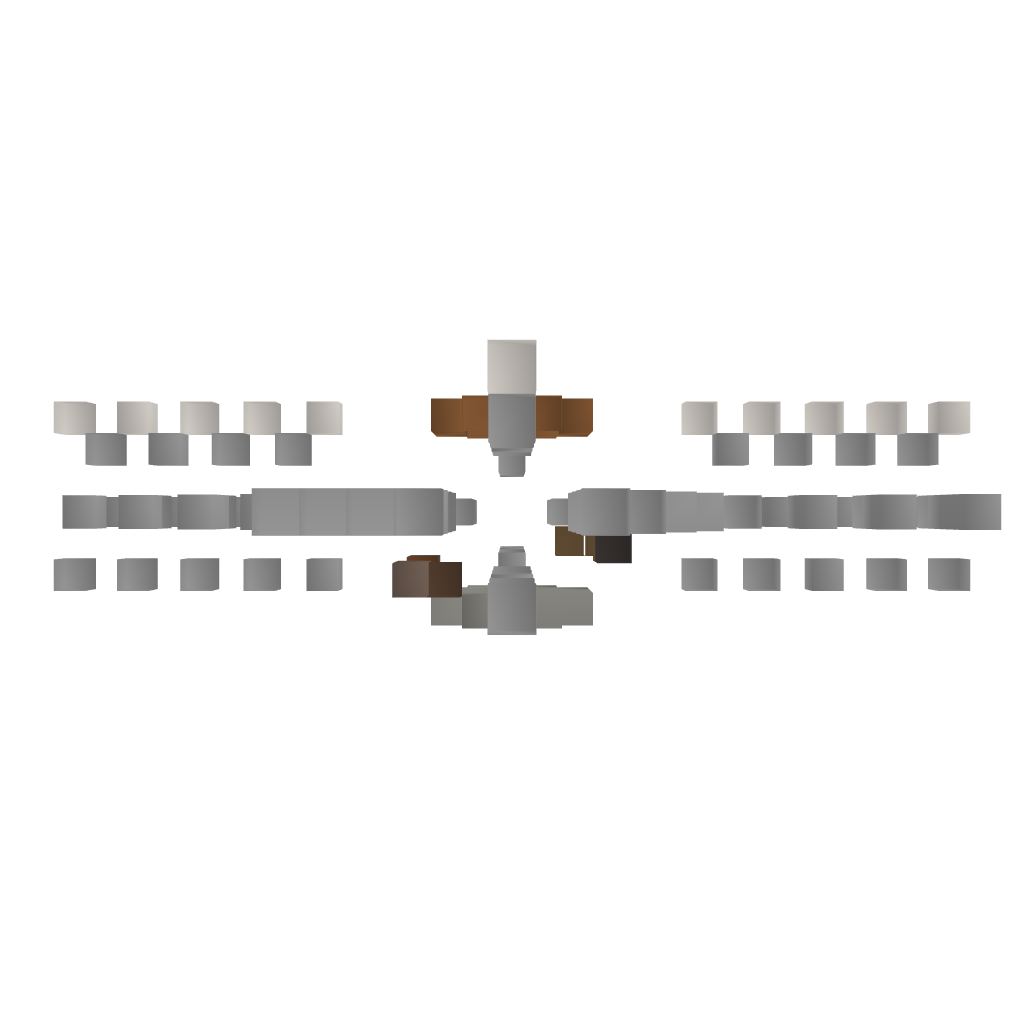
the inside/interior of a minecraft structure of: Liveable Satelite